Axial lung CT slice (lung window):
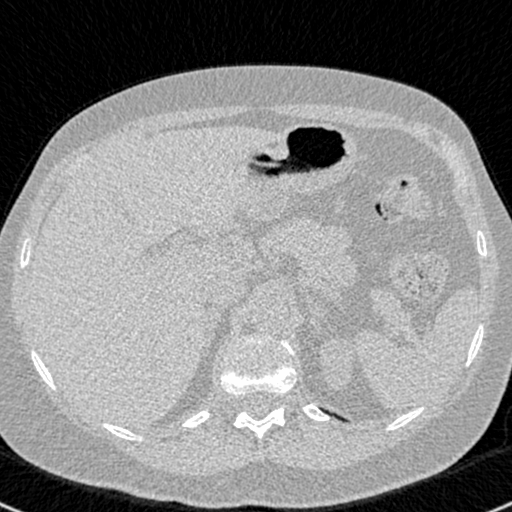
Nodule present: no